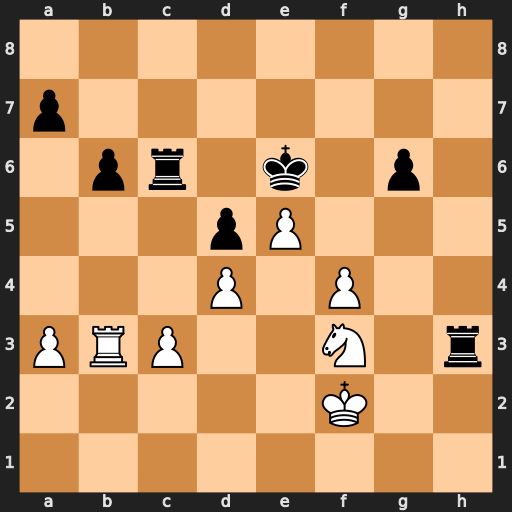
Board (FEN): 8/p7/1pr1k1p1/3pP3/3P1P2/PRP2N1r/5K2/8
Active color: w
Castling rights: -
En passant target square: -
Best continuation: Ng5+ Kf5 Nxh3